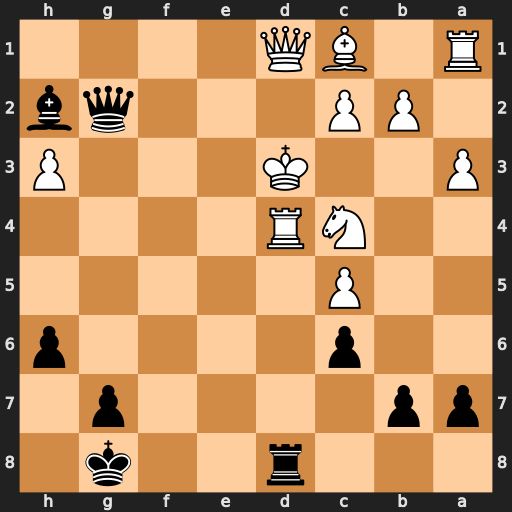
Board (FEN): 3r2k1/pp4p1/2p4p/2P5/2NR4/P2K3P/1PP3qb/R1BQ4
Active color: b
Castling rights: -
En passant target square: -
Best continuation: Rxd4+ Kxd4 Qd5+ Kc3 Qxd1